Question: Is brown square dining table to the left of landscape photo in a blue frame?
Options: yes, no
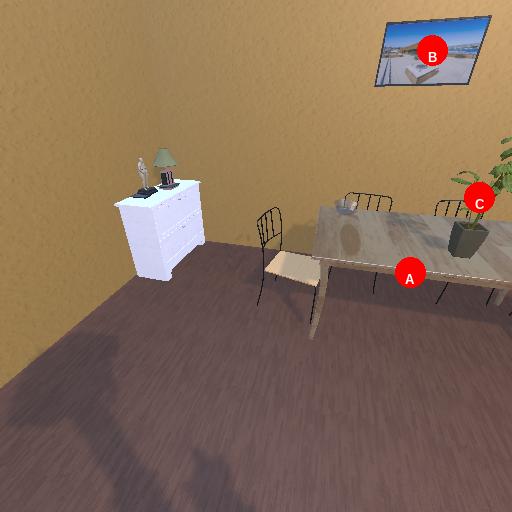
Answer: yes